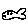
Label: fish